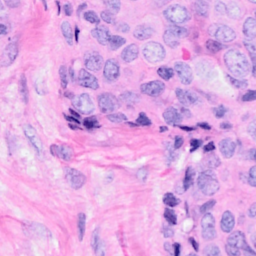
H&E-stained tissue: Breast